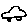
Label: car